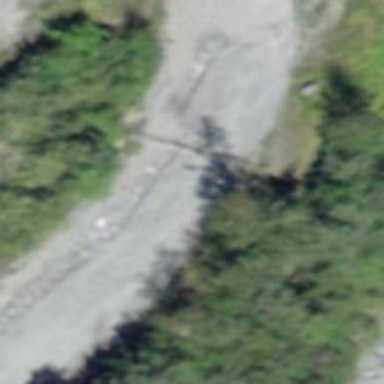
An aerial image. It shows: Lift gate barrier.